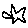
Label: star